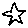
Label: star